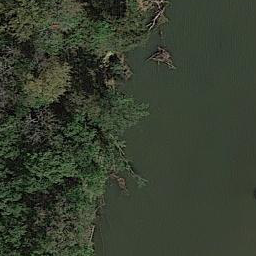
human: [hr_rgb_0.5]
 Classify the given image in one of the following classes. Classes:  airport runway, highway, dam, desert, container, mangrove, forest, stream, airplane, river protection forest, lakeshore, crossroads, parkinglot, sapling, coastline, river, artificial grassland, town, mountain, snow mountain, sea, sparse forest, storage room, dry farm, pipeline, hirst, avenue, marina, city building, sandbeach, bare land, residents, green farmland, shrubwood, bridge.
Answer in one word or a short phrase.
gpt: river protection forest